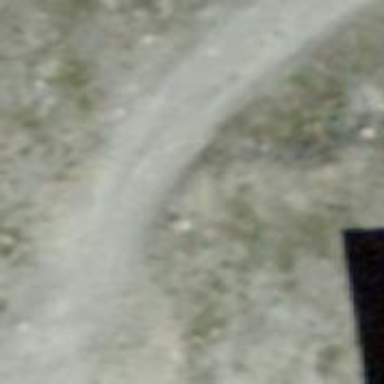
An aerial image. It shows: Intermediate downhill piste.